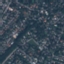
Land use / land cover: Residential